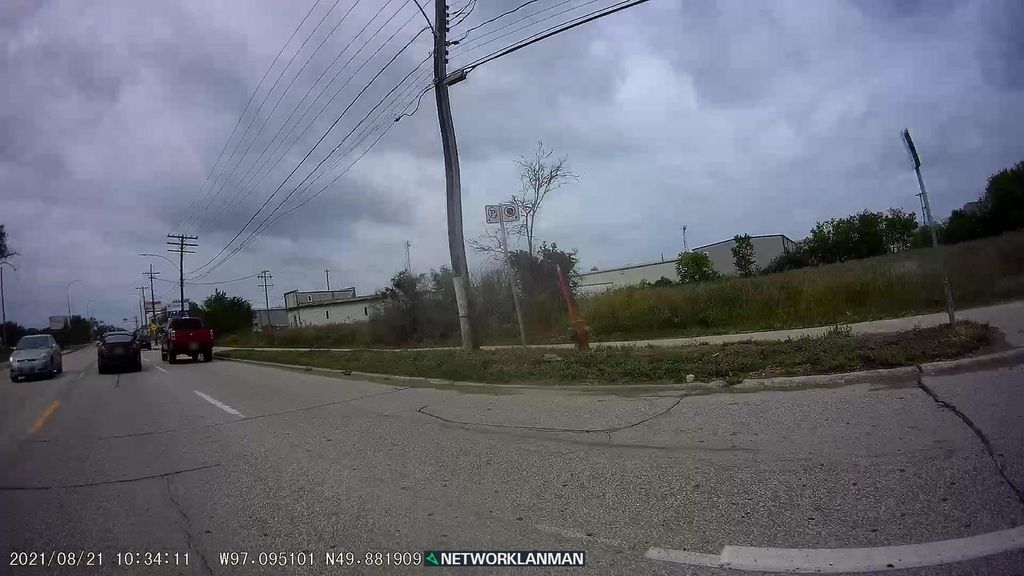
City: winnipeg